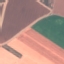
Label: AnnualCrop